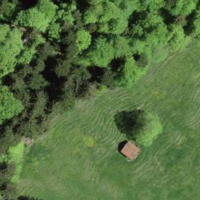
EUNIS habitat code: 43
Species observed at this site:
Euphorbia cyparissias